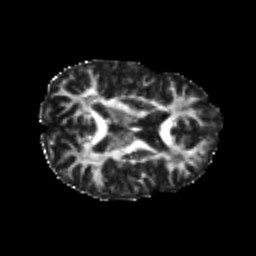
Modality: FA
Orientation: axial
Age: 26
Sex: male
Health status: healthy
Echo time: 0.074 s